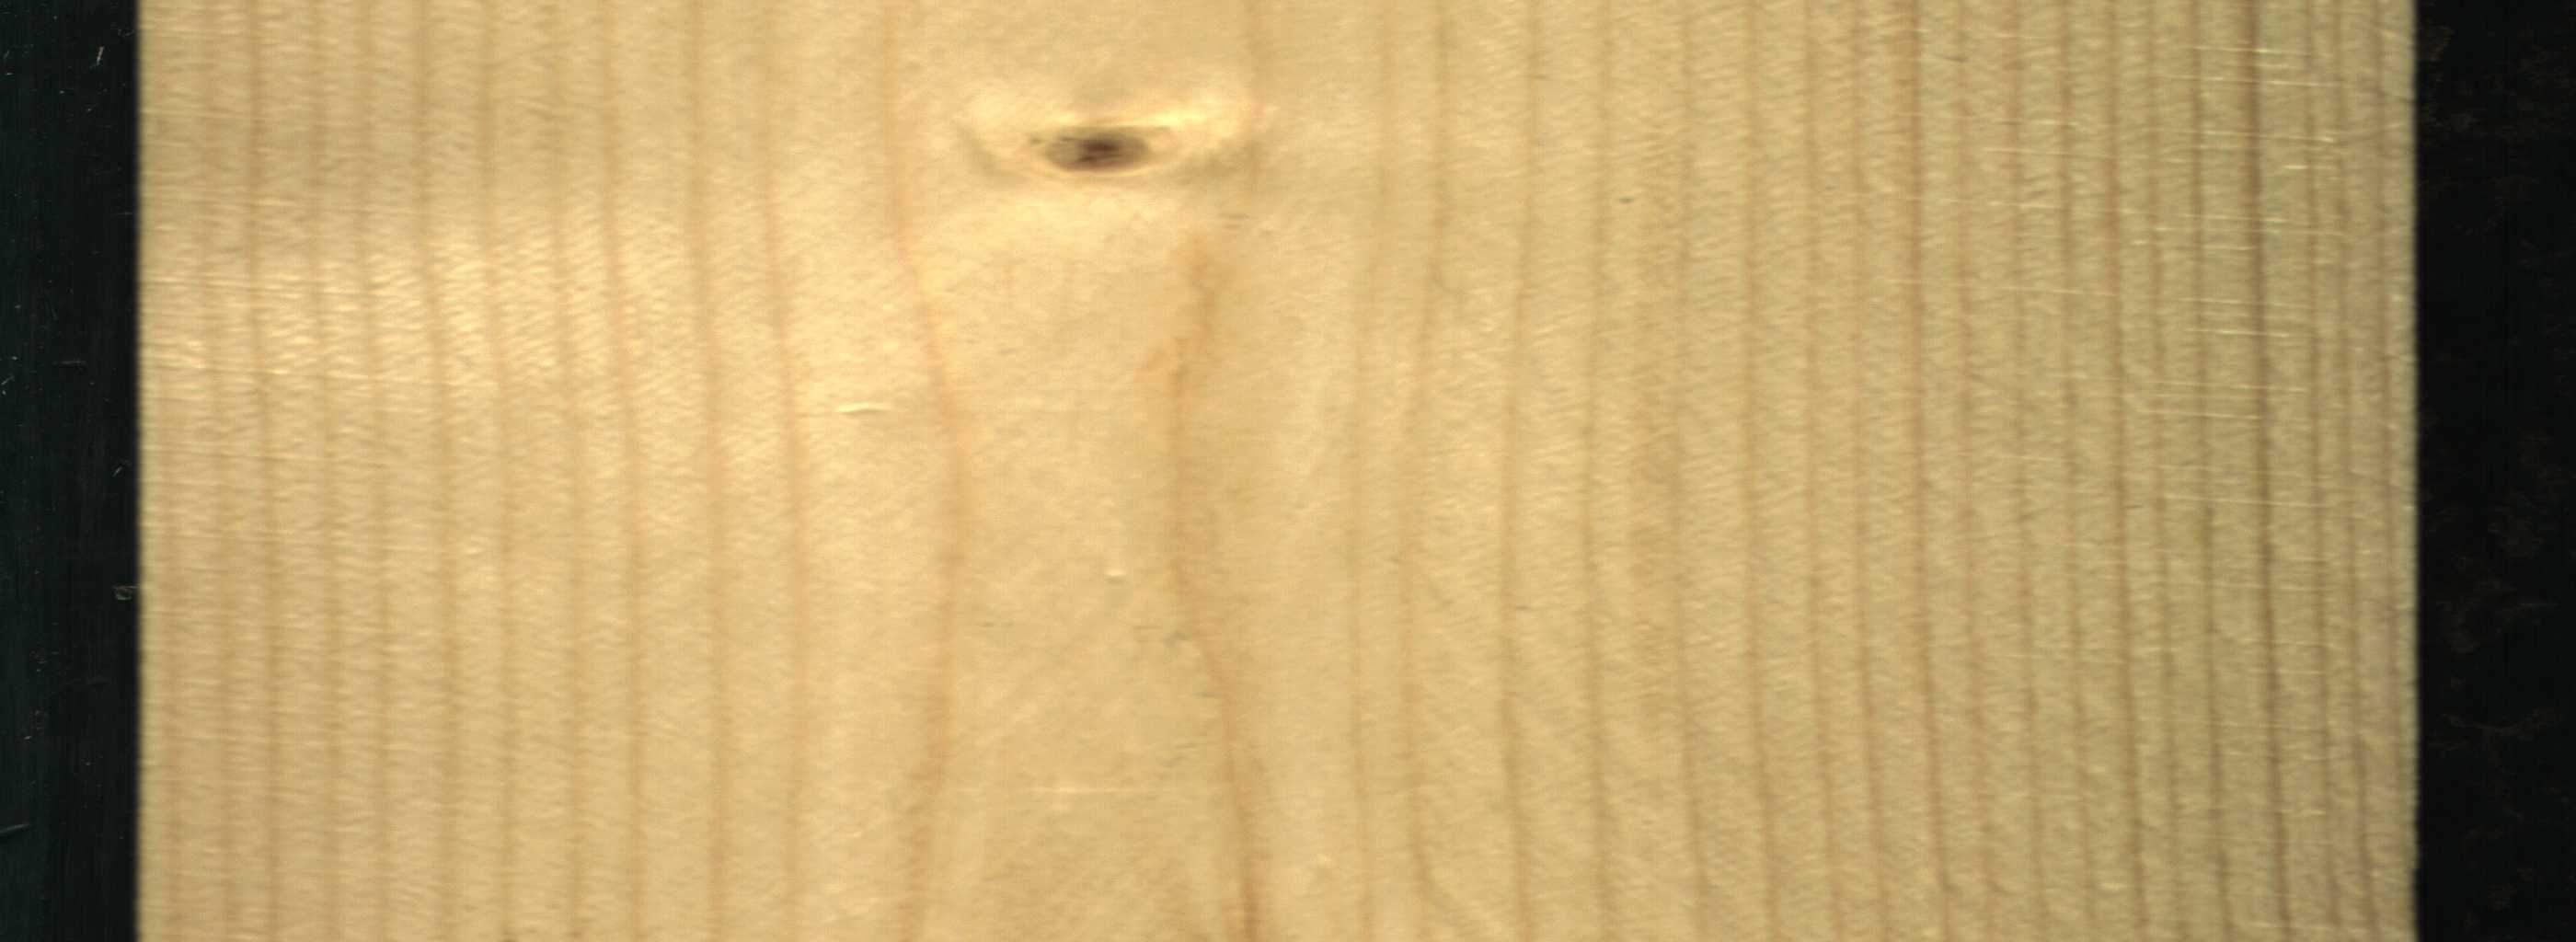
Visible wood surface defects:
Live_Knot